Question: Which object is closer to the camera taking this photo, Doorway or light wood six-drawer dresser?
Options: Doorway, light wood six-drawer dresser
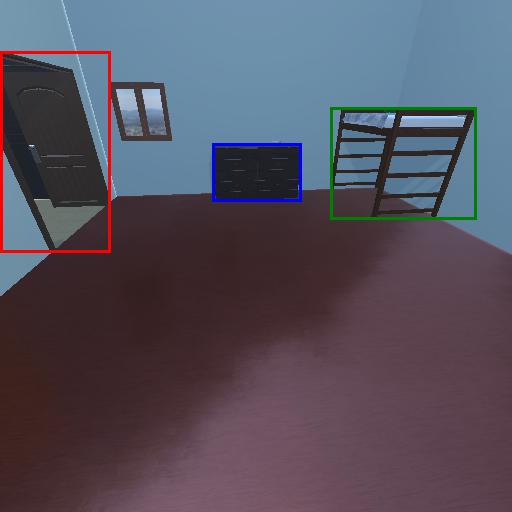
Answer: Doorway